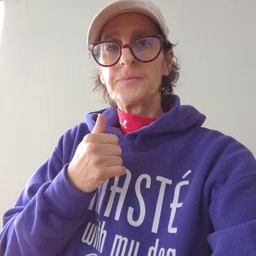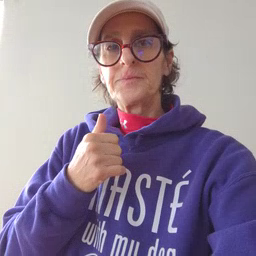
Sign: cute